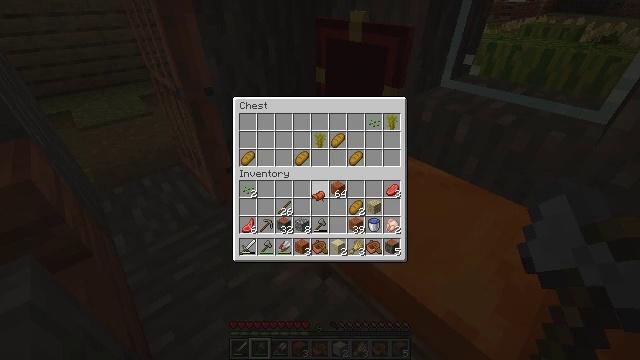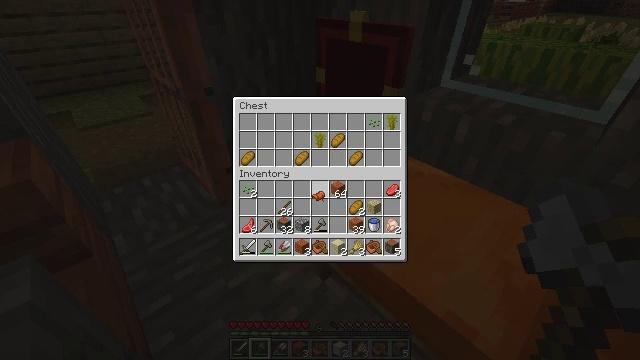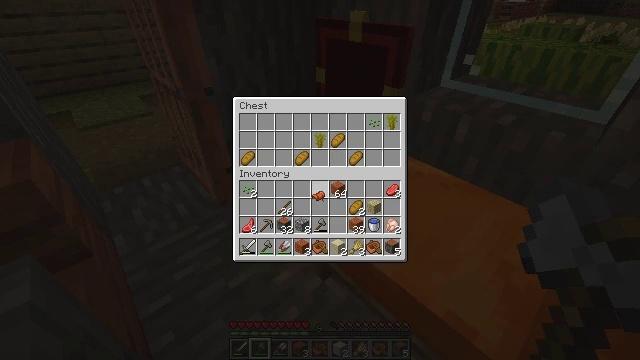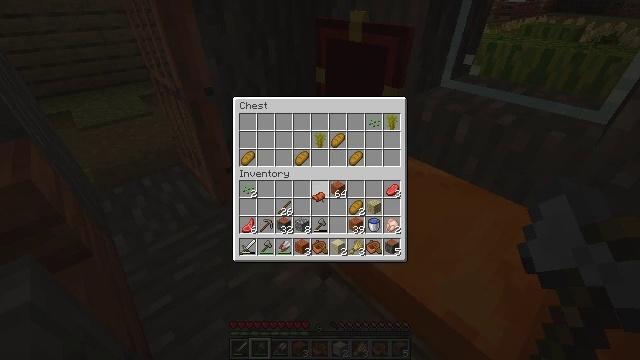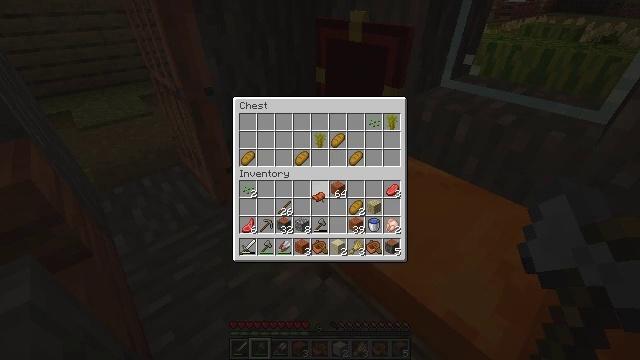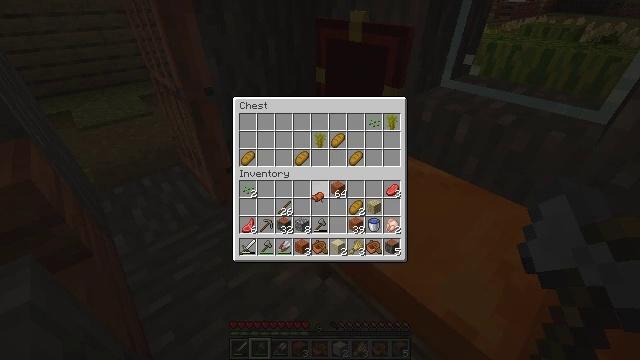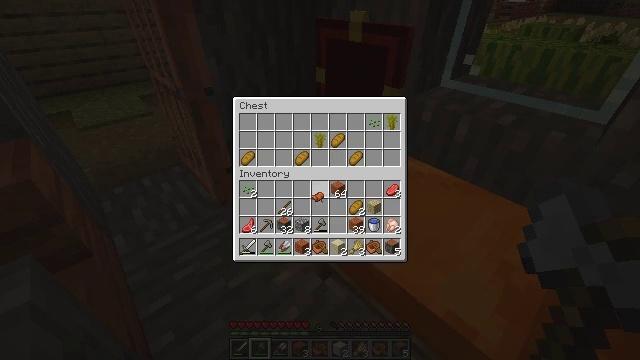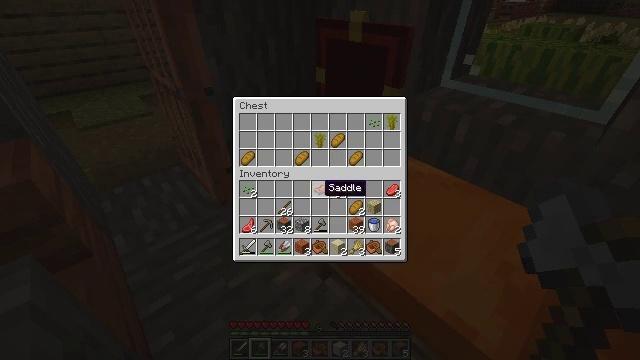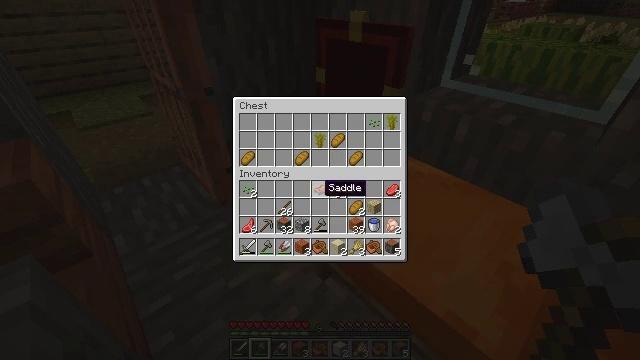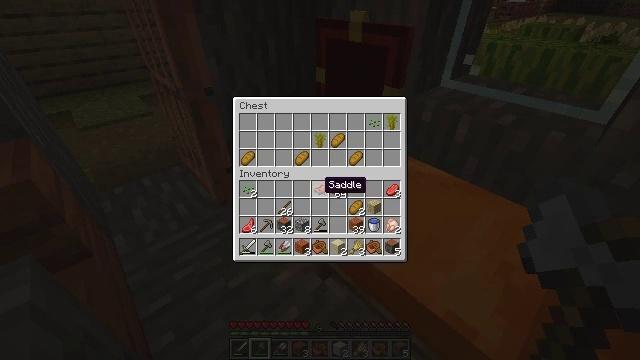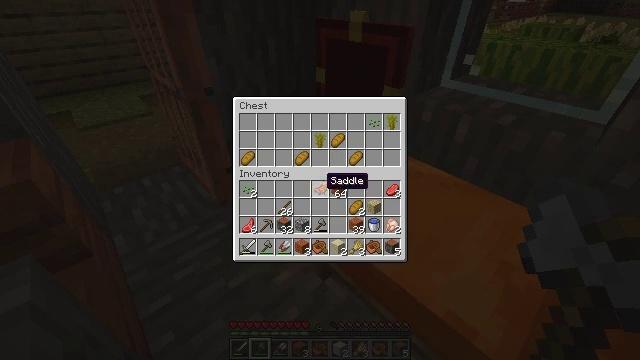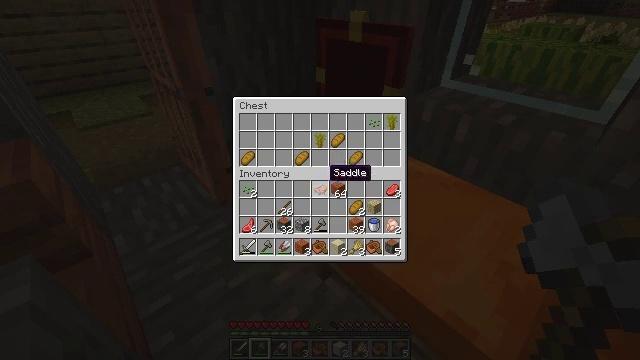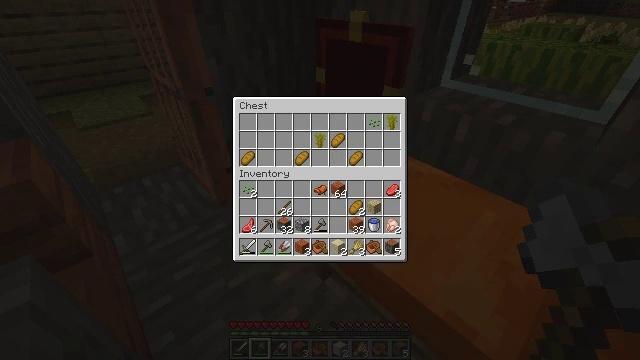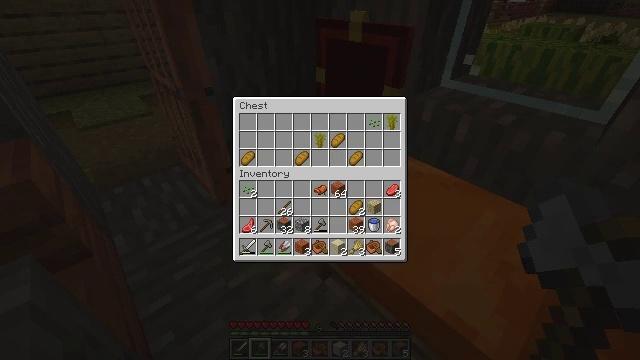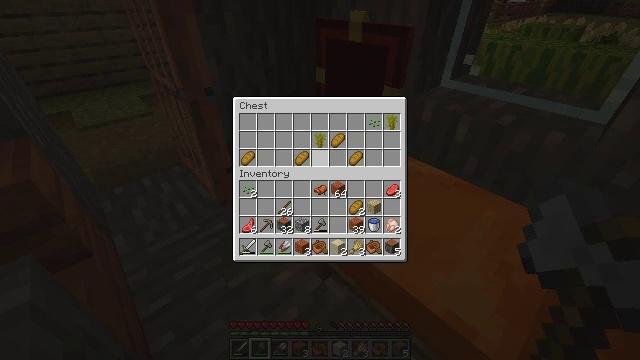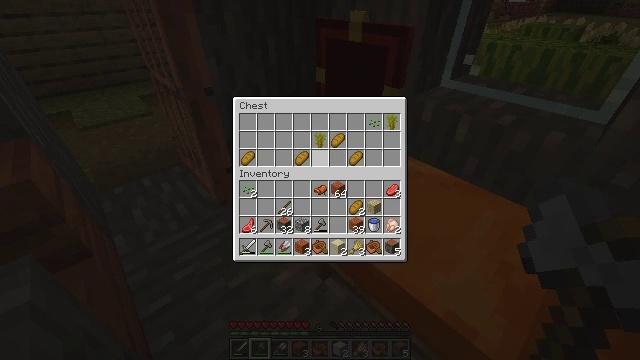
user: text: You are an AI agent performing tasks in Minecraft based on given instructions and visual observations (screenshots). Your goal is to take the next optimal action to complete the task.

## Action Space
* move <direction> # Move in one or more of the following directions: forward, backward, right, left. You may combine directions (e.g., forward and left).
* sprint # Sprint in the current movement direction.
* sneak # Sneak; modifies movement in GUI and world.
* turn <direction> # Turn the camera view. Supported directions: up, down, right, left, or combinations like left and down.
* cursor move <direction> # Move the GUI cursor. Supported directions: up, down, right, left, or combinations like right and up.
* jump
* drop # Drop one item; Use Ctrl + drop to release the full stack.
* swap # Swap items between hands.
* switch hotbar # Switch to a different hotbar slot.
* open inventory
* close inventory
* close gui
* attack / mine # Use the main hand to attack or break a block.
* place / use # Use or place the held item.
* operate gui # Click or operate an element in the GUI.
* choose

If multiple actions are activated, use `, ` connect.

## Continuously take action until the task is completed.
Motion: motion action
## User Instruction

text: Break the orange bed to collect it.
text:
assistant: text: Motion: no_op
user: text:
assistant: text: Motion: no_op
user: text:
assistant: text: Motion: no_op
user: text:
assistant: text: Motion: no_op
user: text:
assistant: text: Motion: operate gui
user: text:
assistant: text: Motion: operate gui
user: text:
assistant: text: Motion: no_op
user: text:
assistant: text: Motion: no_op
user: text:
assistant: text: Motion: no_op
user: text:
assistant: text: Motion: no_op
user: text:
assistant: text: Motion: cursor move up
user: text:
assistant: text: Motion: cursor move up
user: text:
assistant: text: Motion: no_op
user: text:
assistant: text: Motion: no_op
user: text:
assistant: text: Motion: no_op
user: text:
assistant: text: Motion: no_op
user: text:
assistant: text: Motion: no_op
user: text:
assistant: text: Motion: no_op
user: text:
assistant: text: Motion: no_op
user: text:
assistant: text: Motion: no_op
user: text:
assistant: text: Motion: no_op
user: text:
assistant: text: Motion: no_op
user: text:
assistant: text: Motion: no_op
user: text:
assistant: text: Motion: no_op
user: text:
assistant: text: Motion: operate gui
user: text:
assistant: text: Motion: operate gui
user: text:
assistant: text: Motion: operate gui
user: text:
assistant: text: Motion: no_op
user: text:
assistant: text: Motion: no_op
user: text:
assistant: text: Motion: cursor move right